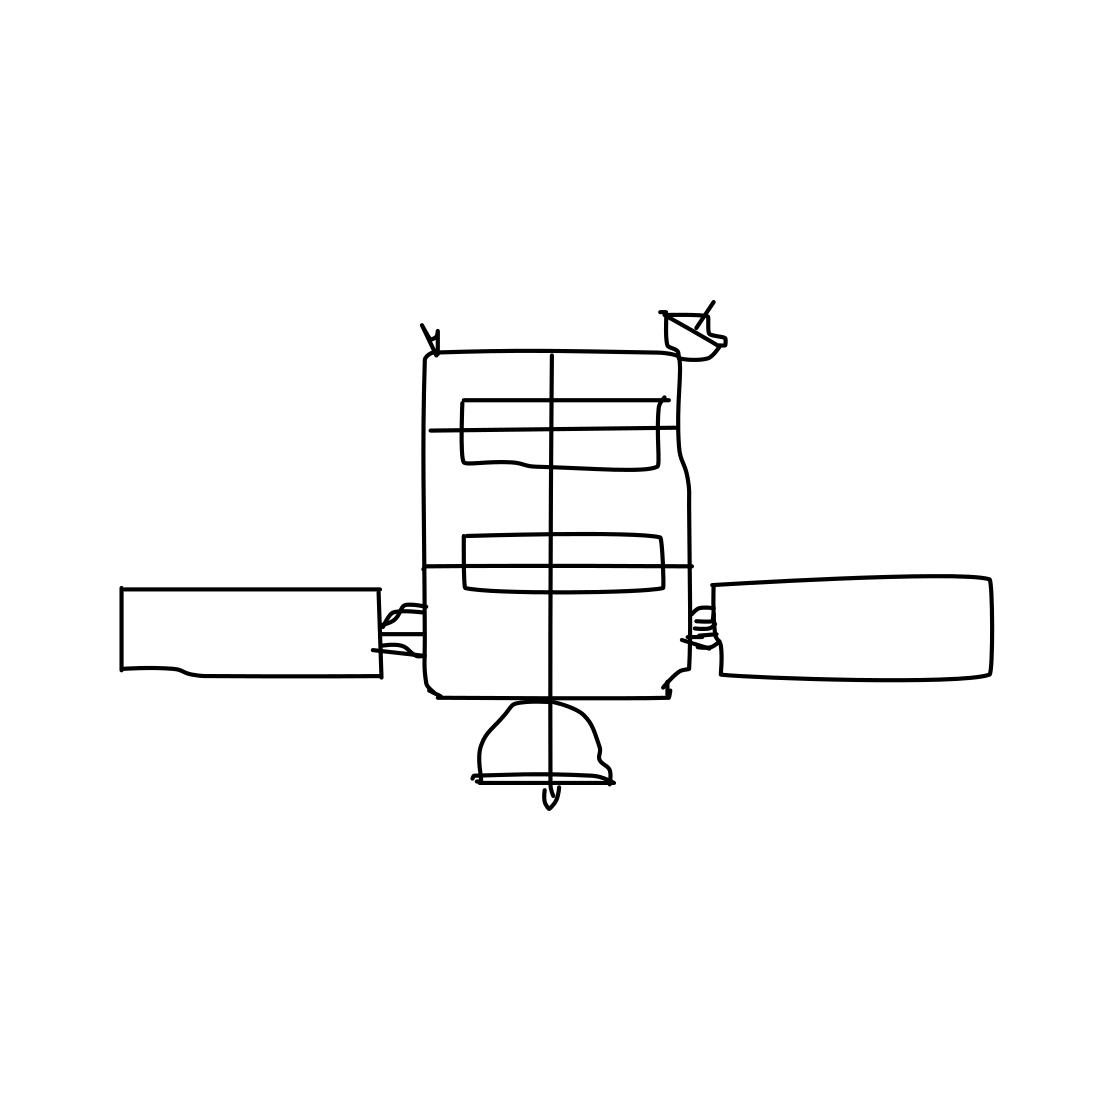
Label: satellite